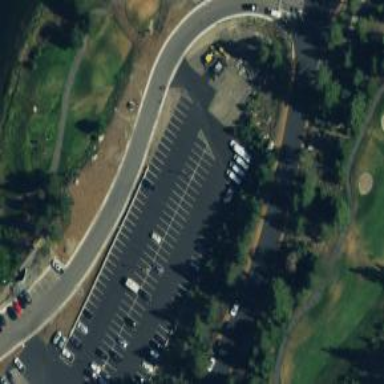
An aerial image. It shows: Service road designated as golf cart path.